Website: crate-barrel
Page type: account-selection
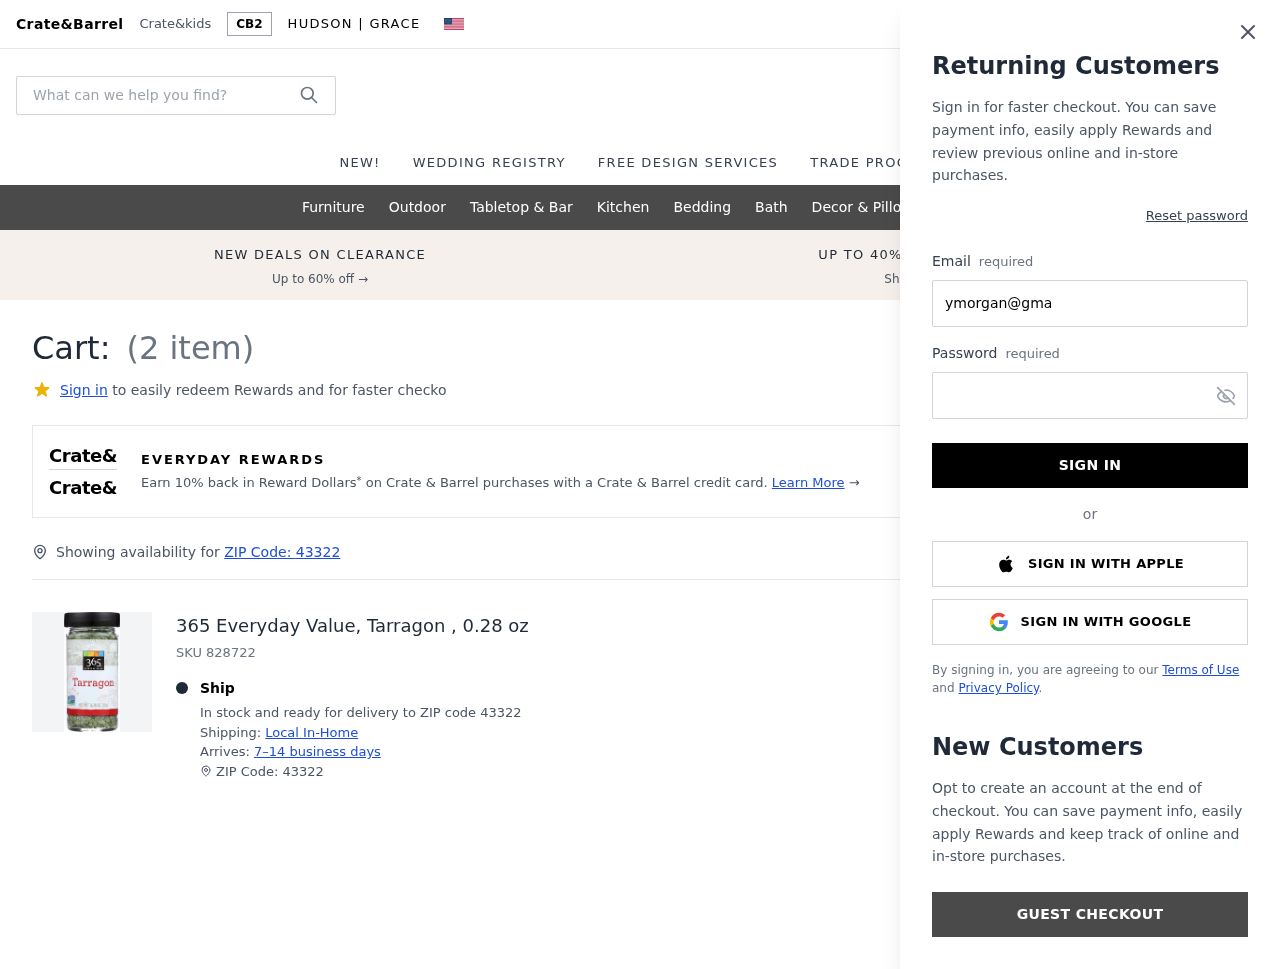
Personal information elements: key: PII_EMAIL
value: ymorgan@gmail.com
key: PII_POSTCODE
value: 43322
Product elements: key: PRODUCT1_NAME
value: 365 Everyday Value, Tarragon , 0.28 oz
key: PRODUCT1_QUANTITY
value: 2
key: PRODUCT1_SKU
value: SKU 828722
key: PRODUCT1_ORIGINAL_PRICE
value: $3.69
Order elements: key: ORDER_NUM_ITEMS
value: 2
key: ORDER_SUBTOTAL
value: $5.90
Search elements: key: HEADER_SEARCH
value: What can we help you find?